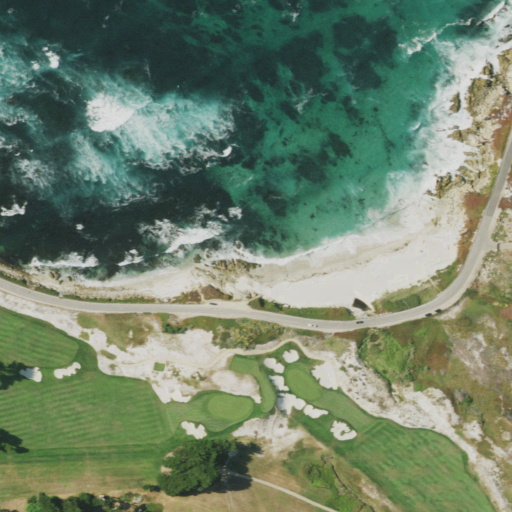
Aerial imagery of beach in California named Fan Shell Beach containing open water, open development, medium intensity development, low intensity development, grassland, high intensity development, and herbaceous wetlands